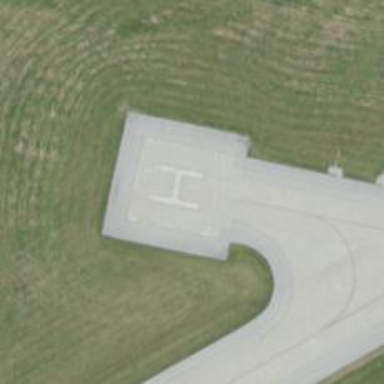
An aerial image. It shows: View of taxiway at the airport.